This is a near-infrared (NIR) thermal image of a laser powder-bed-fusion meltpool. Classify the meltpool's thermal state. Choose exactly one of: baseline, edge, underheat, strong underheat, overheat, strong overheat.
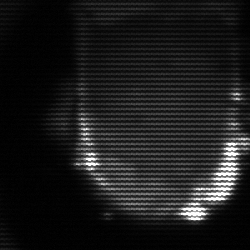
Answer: baseline